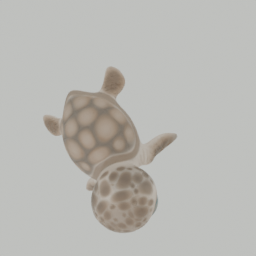
Label: animals